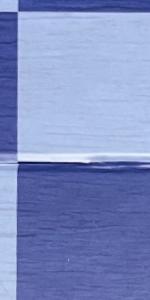
Label: Empty